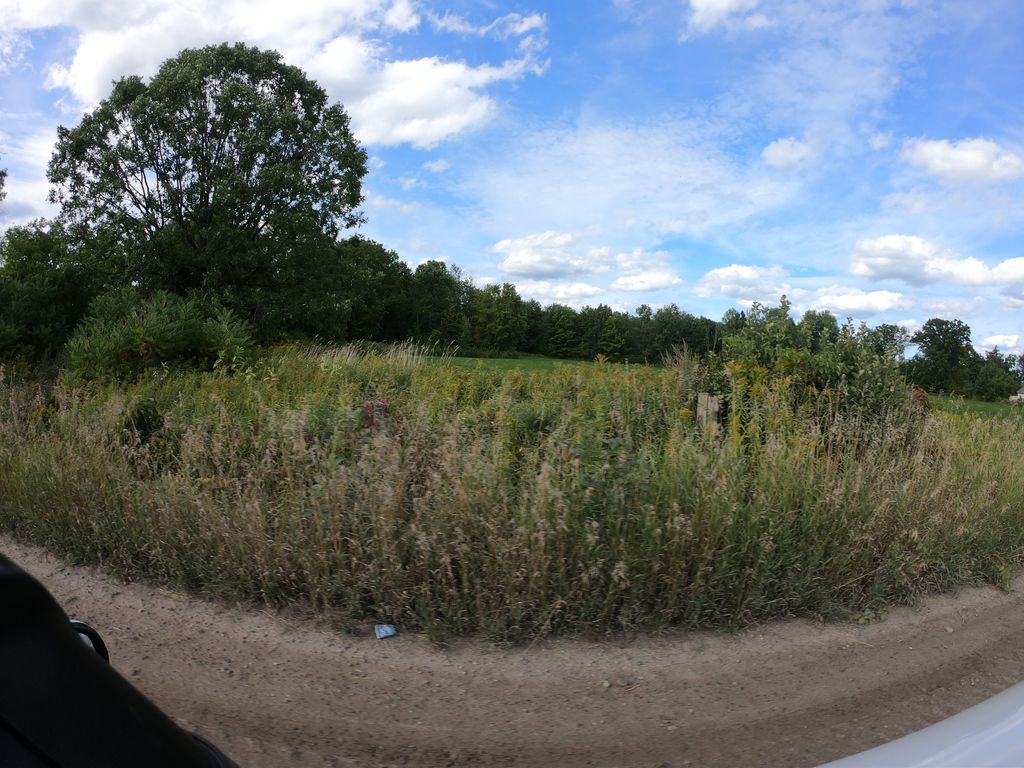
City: ottawa-gatineau